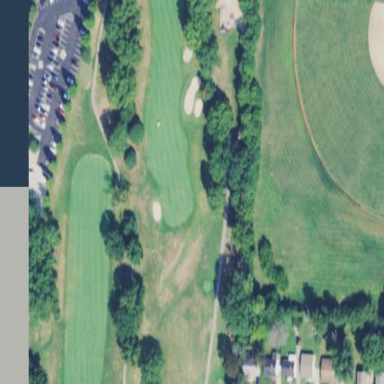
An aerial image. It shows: Area of rough grass used for golf.